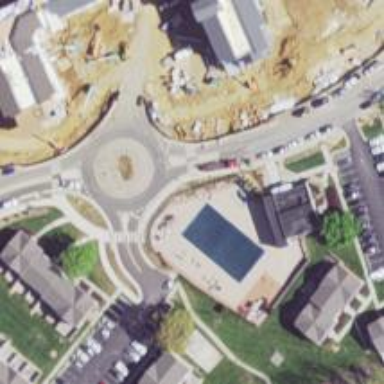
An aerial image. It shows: Residential road with roundabout.